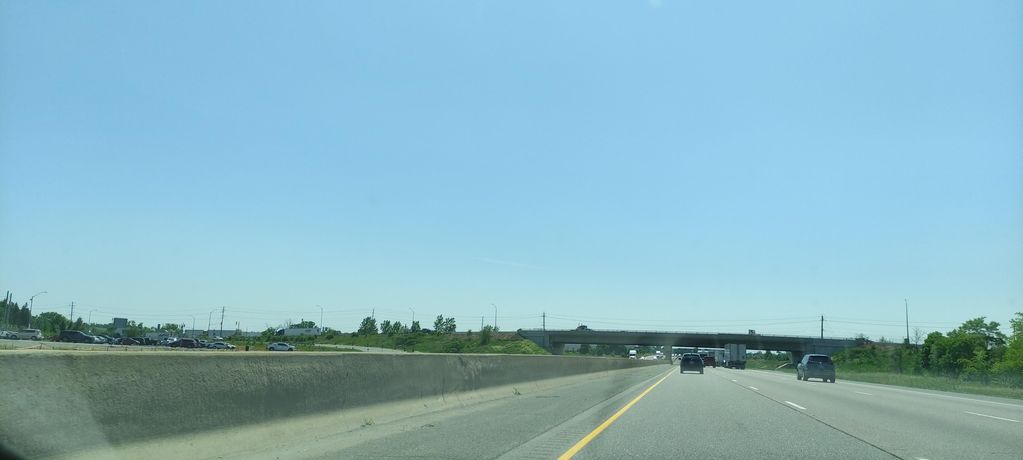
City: kitchener-waterloo